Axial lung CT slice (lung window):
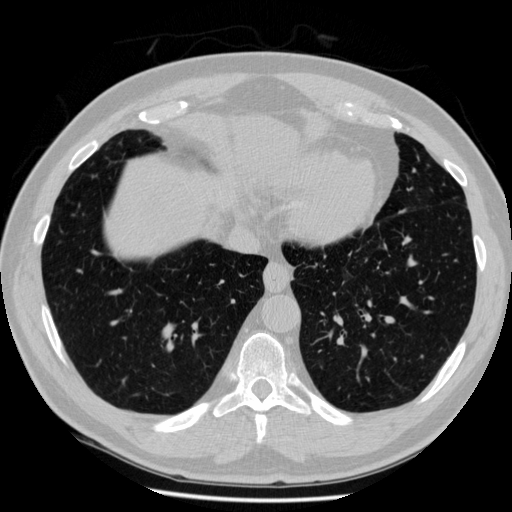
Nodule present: no